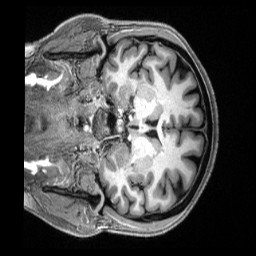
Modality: T1w
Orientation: coronal
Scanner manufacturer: siemens
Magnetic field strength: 3 T
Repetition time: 2.5 s
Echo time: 0.00231 s